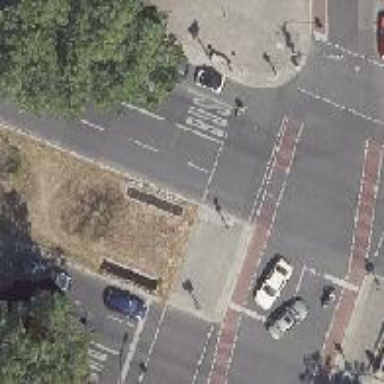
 featuring right lane designated for parking."